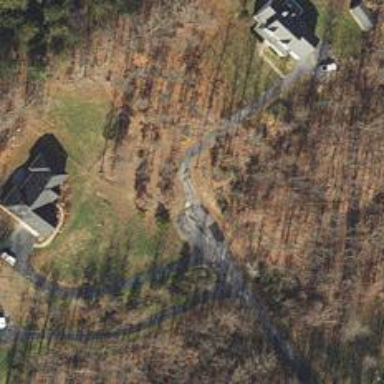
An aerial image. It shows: Driveway leading to service road.